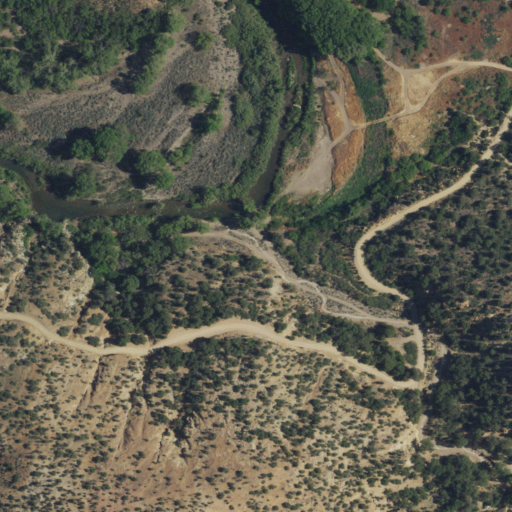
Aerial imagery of valley in New Mexico named Brock Canyon containing shrub, woody wetlands, herbaceous wetlands, evergreen forest, grassland, and open water